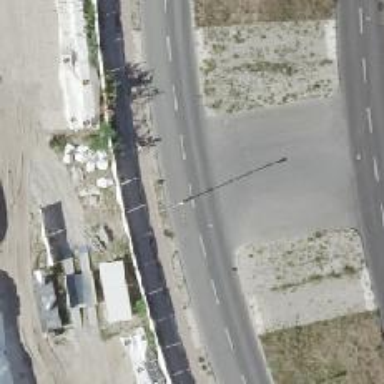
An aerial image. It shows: Secondary link road with asphalt surface. There are separate sidewalks on both sides.